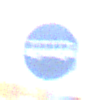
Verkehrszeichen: Busssonderstreifen
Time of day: SunriseSunset
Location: Outdoor (Urban)
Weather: PartlyCloudy
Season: NotSpecified
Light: Natural